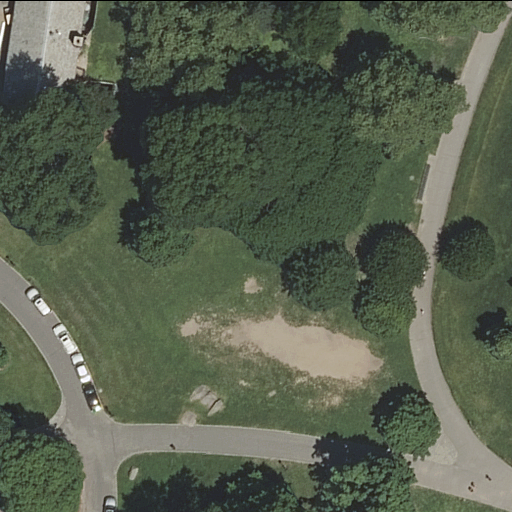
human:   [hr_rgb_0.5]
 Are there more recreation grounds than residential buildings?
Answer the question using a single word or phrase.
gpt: no

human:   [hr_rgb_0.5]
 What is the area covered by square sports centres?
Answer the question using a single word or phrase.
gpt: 0m2

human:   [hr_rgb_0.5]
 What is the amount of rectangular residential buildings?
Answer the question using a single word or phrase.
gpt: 0

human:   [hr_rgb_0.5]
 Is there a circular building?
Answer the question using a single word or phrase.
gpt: no

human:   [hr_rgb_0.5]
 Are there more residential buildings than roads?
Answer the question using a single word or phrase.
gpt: no

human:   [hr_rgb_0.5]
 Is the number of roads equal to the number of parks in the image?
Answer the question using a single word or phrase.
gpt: no

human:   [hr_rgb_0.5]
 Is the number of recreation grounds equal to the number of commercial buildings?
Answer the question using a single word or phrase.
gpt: no

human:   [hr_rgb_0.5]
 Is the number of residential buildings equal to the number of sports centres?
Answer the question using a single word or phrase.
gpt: yes

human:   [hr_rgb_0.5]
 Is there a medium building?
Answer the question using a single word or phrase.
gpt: yes

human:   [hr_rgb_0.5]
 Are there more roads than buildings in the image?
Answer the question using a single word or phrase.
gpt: yes

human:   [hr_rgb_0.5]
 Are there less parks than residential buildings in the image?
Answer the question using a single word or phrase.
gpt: no

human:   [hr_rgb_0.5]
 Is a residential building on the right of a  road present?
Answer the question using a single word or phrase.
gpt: no

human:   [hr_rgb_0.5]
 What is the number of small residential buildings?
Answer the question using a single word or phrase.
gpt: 0

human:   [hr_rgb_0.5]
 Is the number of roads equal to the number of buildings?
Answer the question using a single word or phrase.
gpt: no

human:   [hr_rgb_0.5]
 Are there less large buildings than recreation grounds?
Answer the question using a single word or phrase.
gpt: yes

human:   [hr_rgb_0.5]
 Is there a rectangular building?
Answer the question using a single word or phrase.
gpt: no

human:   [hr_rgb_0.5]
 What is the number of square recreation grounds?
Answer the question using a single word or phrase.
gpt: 0

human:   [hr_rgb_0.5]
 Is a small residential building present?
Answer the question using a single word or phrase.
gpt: no

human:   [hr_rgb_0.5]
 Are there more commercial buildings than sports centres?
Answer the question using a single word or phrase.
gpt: no

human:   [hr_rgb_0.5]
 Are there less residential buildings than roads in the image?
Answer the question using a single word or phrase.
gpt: yes

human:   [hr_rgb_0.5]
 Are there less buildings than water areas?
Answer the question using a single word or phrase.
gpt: no

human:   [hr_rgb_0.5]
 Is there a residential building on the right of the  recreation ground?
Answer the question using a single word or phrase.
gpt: no

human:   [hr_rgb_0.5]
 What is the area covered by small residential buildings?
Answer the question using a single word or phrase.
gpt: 0m2

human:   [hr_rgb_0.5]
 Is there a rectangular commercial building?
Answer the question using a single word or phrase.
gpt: no

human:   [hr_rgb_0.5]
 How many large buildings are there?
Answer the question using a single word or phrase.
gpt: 0

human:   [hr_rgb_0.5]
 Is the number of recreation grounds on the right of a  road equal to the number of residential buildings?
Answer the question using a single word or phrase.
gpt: yes

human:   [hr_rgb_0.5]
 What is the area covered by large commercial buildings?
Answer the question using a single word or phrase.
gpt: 0m2

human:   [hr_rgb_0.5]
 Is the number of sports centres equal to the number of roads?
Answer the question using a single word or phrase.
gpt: no

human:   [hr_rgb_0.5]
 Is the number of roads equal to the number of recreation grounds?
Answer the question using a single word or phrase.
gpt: no

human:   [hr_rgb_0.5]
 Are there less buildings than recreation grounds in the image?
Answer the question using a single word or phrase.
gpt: no

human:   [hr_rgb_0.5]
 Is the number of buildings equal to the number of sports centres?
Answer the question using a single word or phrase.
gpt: yes

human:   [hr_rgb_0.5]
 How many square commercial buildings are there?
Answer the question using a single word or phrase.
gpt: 0

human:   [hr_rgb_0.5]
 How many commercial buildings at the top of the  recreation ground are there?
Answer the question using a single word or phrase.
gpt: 0

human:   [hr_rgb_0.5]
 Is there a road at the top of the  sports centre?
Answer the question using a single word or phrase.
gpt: no

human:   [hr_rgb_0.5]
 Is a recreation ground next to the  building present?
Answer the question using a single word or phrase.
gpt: yes

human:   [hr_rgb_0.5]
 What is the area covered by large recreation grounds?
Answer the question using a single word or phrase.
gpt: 2306m2